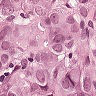
Metastatic tissue present: yes